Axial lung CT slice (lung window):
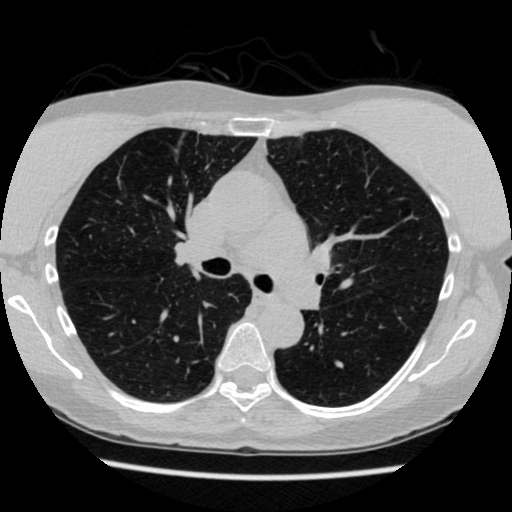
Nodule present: no